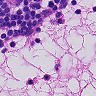
Metastatic tissue present: no